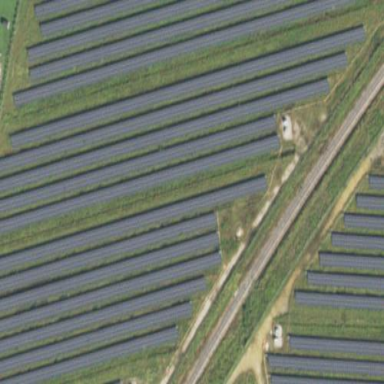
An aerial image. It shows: Solar power generator using photovoltaic method with solar photovoltaic panel types.